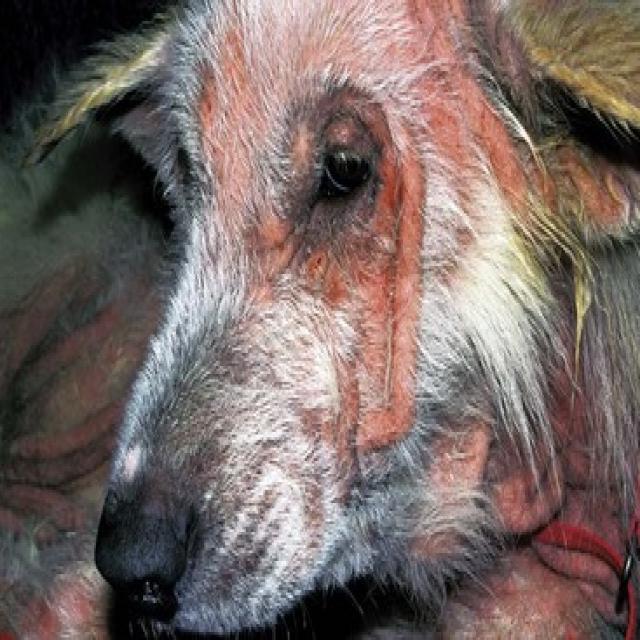
Canine fungal skin infection — characterized by alopecia, scaling, crusting, and circular lesions. Common agents include Malassezia and Candida species.